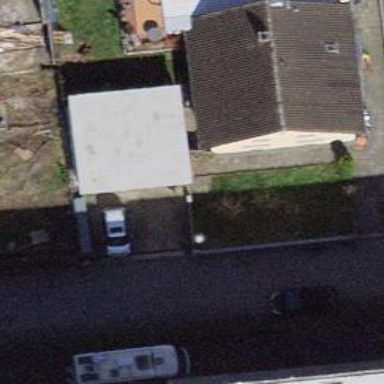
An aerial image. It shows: Group of garages.